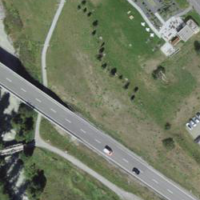
EUNIS habitat code: 54
Species observed at this site:
Leontopodium nivale
Salvia pratensis